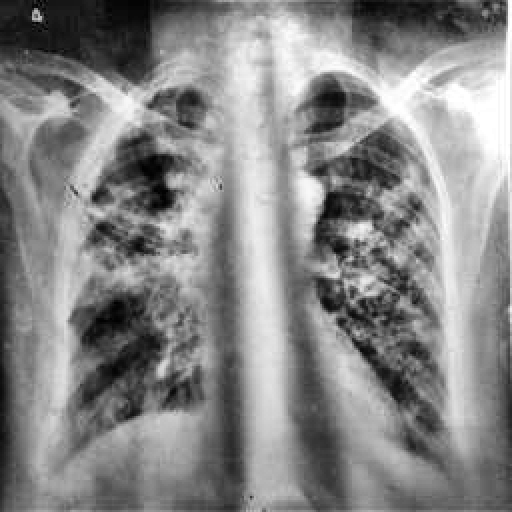
Finding: TUBERCULOSIS